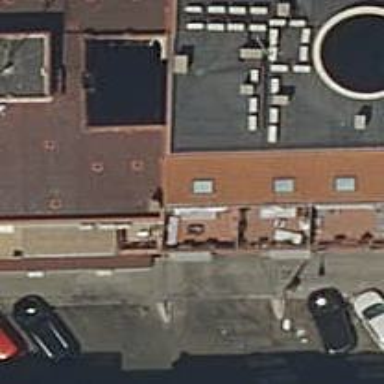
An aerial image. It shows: Café.